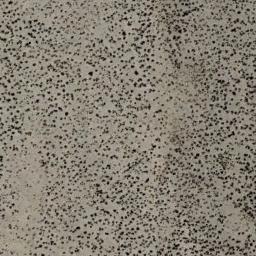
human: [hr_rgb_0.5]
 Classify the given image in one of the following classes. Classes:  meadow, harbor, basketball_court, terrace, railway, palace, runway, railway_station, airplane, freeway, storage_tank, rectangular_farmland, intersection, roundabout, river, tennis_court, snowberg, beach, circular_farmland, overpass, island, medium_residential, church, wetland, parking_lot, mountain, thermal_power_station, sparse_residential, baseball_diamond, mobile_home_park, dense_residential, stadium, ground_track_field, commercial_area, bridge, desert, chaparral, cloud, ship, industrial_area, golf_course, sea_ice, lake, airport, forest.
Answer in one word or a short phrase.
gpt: chaparral